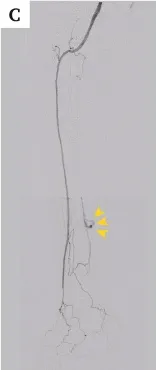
Angiography of an iatrogenic arteriovenous fistula in first to third sessions of endovascular therapy, and delayed wound healing in the right foot. (B) Initial and final angiography in the first session procedure (white arrow = distal puncture point of the distal posterior tibial artery; white and yellow arrowheads = iatrogenic arteriovenous fistula).
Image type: radiology (ultrasound)